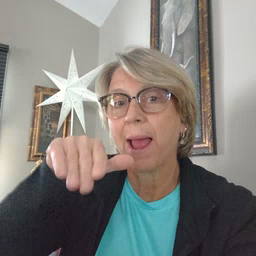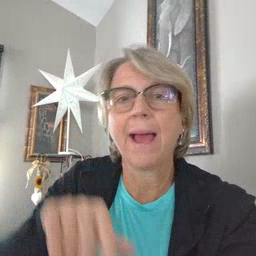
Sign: bye